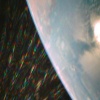
Label: sunburn